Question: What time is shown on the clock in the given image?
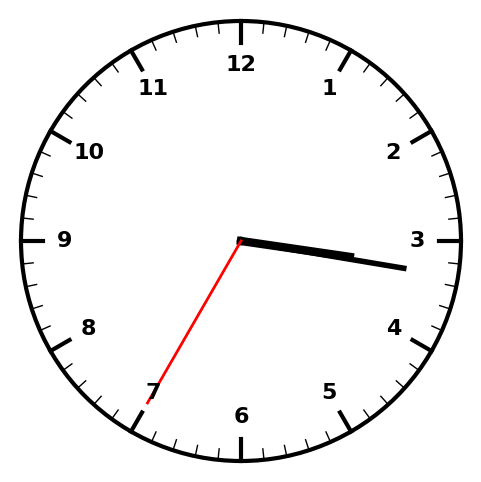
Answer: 03:16:35